Field crop: maize
Growth stage: 2
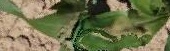
Species: maize